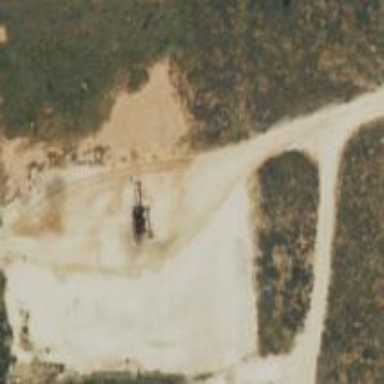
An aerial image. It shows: Petroleum well.